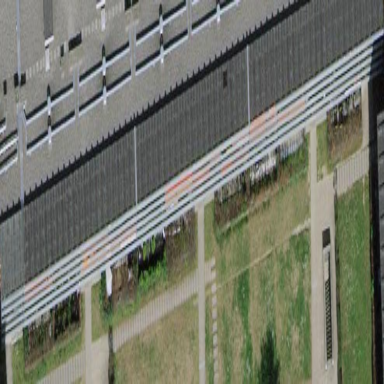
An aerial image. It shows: View of roof of building.